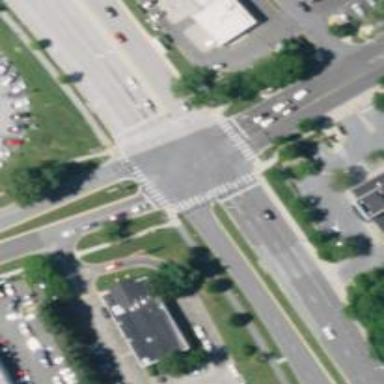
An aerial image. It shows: Zebra crossing on the road.